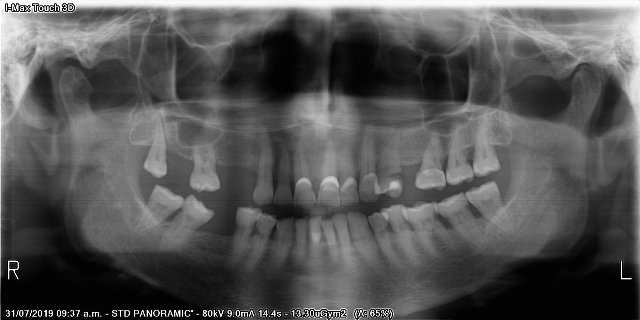
adult